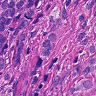
Metastatic tissue present: yes